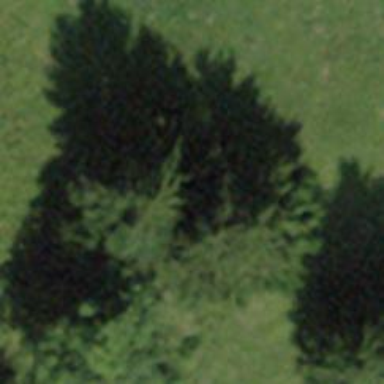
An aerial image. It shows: Row of trees in natural setting.